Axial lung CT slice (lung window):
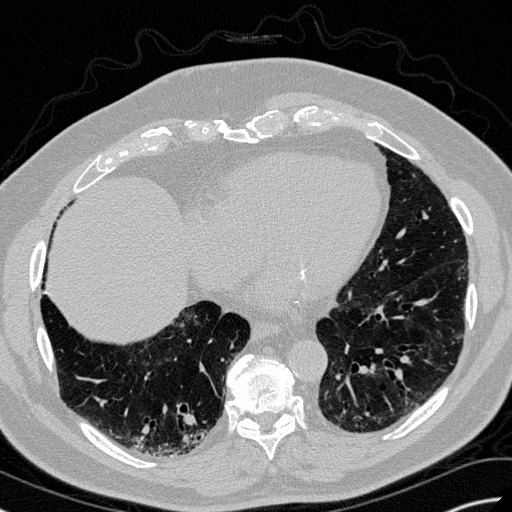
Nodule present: no